Question: Here is my ANTLR grammar:
It is divided into two section ,'parameters' and 'constraints';
The 'parameters' section consists of many row,Each rowrepresents a parameter and its values.Each parameter and its values are separated by ':' . Each parameter value is separated by a ','.
The grammar of the constraints section was given by pict's github repository <URL>, I converted it into ANTLR grammar format.
'''
grammar Pict;
model:parameters? constraints?;
//The part of Parameters and Values of Parameters
parameters:parameterRow+ '\n'*;
parameterRow: ' '* parameterName SEMI parameterValue (',' ' '* parameterValue)* '\n'*;
parameterName: Value ;
parameterValue:NUMBER|Value;
//The part of submodel
//submodel:;
//The part of constraints
constraints: constraint+ '\n'*;
constraint:(predicate ';'? '\n'*)|((IF|IFNOT) predicate THEN predicate (ELSE predicate)?) ';'? '\n'*;
predicate:
clause
|(clause LogicalOperator predicate)
;
clause:term
|'(' ' '* predicate ' '* ')'
|NOT predicate
;
term:
'['parameterName']' ' '* IN ' '* '{' ' '* (String|NUMBER) ' '* (',' ' '* (NUMBER|String))* ' '* '}' #inStatment
|'['parameterName']' ' '* Relation ' '* (NUMBER|String) #relationValueStatement
| '['parameterName']' ' '* LIKE' '* (NUMBER|String) #likeStatement
|'['parameterName']' ' '* Relation ' '* '['parameterName']'#relationParaStatement
;
SEMI:[ ]*':'[ ]* {setText(getText().trim());};
IN: ([ ]* 'in' [ ]* | [ ]* 'IN' [ ]*) {setText(getText().trim());};
LIKE:([ ]* ('LIKE'|'like') [ ]*) {setText(getText().trim());};
Relation: ('='|'<>'|'>'|'>='|'<'|'<=' ) {setText(getText().trim());};
IF:[ '\n']* ('IF'|'if') [ '\n']*;
IFNOT:[ '\n']* ('IF NOT'|'if not') [ '\n']*;
THEN:[ '\n']* ('THEN'|'then') [ '\n']*;
ELSE:[ '\n']* ('ELSE'|'else') [ '\n']*;
NOT:[ '\n']* ('NOT'|'not') [ '\n']*;
LogicalOperator:([ '\n']* ('and'|'AND') [ '\n']*)|([ '\n']* ('OR'|'or') [ '\n']*) {setText(getText().trim());};
NUMBER
: '-'? INT '.' INT EXP? // 1.35, 1.35E-9, 0.3, -4.5
| '-'? INT EXP // 1e10 -3e4
| '-'? INT // -3, 45
;
Value:LETTERNoWhiteSpace[-.?!a-zA-Z\u4e00-\u9fa5_0-9\u3002|\uff1f|\uff01|\uff0c|\u3001|\uff1b|\uff1a|\u201c|\u201d|\u2018|\u2019|\uff08|\uff09|\u300a|\u300b|\u3008|\u3009|\u3010|\u3011|\u300e|\u300f|\u300c|\u300d|\ufe43|\ufe44|\u3014|\u3015|\u2026|\u2014|\uff5e|\ufe4f|\uffe5]*(' ')?[-.?!a-zA-Z\u4e00-\u9fa5_0-9\u3002|\uff1f|\uff01|\uff0c|\u3001|\uff1b|\uff1a|\u201c|\u201d|\u2018|\u2019|\uff08|\uff09|\u300a|\u300b|\u3008|\u3009|\u3010|\u3011|\u300e|\u300f|\u300c|\u300d|\ufe43|\ufe44|\u3014|\u3015|\u2026|\u2014|\uff5e|\ufe4f|\uffe5]*{setText(getText().trim());};
String:('"' .*? '"') {setText(getText().trim());};
WS:[ \t\r\n]+ -> skip ;
COMMENT: '#' .*? '\n' ->skip;
fragment INT : '0' | '1'..'9' '0'..'9'* ; // no leading zeros
fragment EXP : [Ee] [+\-]? INT ; // \- since - means "range" inside [...]
fragment
LETTERNoWhiteSpace:[-a-zA-Z\u4e00-\u9fa5_0-9];
'''
For the lexical rule 'Value' ,I need it to match all English and Chinese, as well as all English punctuation and Chinese punctuation,So I used unicode,start with '\u' to do it.
My input is:
'''
Size: 1, 2, 3, 4, 5
Value: a, b, c, d
IF [Size] > 3 THEN [Value] > "b";
'''
and ANTLR reports that:
'''
line 4:12 no viable alternative at input '[Size] > 3 THEN'
'''

I found that '3 THEN' is matched by lexical rule 'Value',but I want '3' to be matched by rule 'Number' or 'String' like my grammar above ,and 'THEN' is a keyword,it should not be matched.
How can I change my grammar to solve this problem?Thanks!
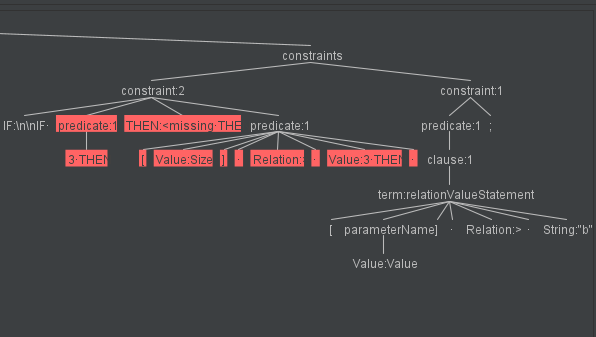
Answer: It's probably going to help to clean things up a bit (will make things easier to digest).
- Most obvious: You have a 'WS' rule with a 'skip' action so you can drop all of the '[ ]*' (and similar) stuff. This also means you don't need the '{setText(getText().trim());}' stuff.- You can use 'options { caseInsensitive = true; }' to avoid things like 'IF: ('IF' | 'if');'- a '|' in a set ('[abd|c]') is the actual '|' character, not an 'or' operator. so you don't want stuff like ',|, |;|:' (should be ',, ;:')
This gives you:
'''
grammar Pict
;
options {
caseInsensitive = true;
}
model: parameterRow* constraint*;
//The part of Parameters and Values of Parameters parameters: parameterRow;
parameterRow
: parameterName COLON parameterValue (',' parameterValue)*
;
parameterName: Value;
parameterValue: NUMBER | Value;
//The part of submodel submodel:;
//The part of constraints constraints: constraint+;
constraint
: predicate ';'?
| (IF | IFNOT) predicate THEN predicate (ELSE predicate)? ';'?
;
predicate: clause | (clause LogicalOperator predicate);
clause: term | '(' predicate ')' | NOT predicate;
term
: '[' parameterName ']' IN ' {' (String | NUMBER) (
',' (NUMBER | String)
)* '}' # inStatment
| '[' parameterName ']' Relation (NUMBER | String) # relationValueStatement
| '[' parameterName ']' LIKE (NUMBER | String) # likeStatement
| '[' parameterName ']' Relation '[' parameterName ']' # relationParaStatement
;
COLON: ':';
IN: 'in';
LIKE: 'like';
Relation: ('=' | '<>' | '>' | '>=' | '<' | '<=');
IF: 'if';
IFNOT: 'if not';
THEN: 'then';
ELSE: 'else';
NOT: 'not';
LogicalOperator: ('and' | 'or');
NUMBER
: '-'? INT '.' INT EXP? // 1.35, 1.35E-9, 0.3, -4.5
| '-'? INT EXP // 1e10 -3e4
| '-'? INT // -3, 45
;
Value
: LETTERNoWhiteSpace
[-.?!a-zYi -Yu _0-9. ?!,, ;:""''()<<>> <> [()] {} [] {}[] ...--~Y=]
(
' '?
[-.?!a-zYi -Yu _0-9. ?!,, ;:""''()<<>> <> [()] {} [] {}[] ...--~Y=]
)*
;
String: ('"' .*? '"') {setText(getText().trim());};
WS: [
]+ -> skip;
COMMENT: '#' .*? '
' -> skip;
fragment INT: '0' | '1' ..'9' '0' ..'9'*; // no leading zeros
fragment EXP
: 'e' [+\-]? INT
; // \- since - means "range" inside [...]
fragment LETTERNoWhiteSpace: [a-zYi -Yu _0-9];
'''
With the following errors for your input...
'''
line 2:7 token recognition error at: 'a,'
line 2:10 token recognition error at: 'b,'
line 2:13 token recognition error at: 'c,'
line 2:16 token recognition error at: 'd
'
line 4:0 missing {NUMBER, Value} at 'IF'
'''
so we can see that your 'Value' rule doesn't recognize single letter values. If you modify it it to:
'''
Value
: LETTERNoWhiteSpace (
[-.?!a-zYi -Yu _0-9. ?!,, ;:""''()<<>> <> [()] {} [] {}[] ...--~Y=]
(
' '?
[-.?!a-zYi -Yu _0-9. ?!,, ;:""''()<<>> <> [()] {} [] {}[] ...--~Y=]
)*
)?
;
'''
(Note: This rule is quite complex, and, by allowing embedded spaces, is likely to cause some problems with tokenization in more complex examples than yours, but it works fine for your sample input.)
Then there are no errors and you get the following tree:
<URL>